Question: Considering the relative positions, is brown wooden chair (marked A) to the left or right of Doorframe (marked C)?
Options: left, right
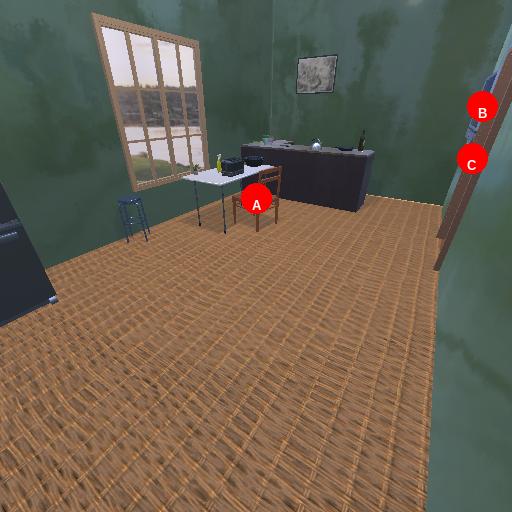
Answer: left